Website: ulta-beauty
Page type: customer-info-address
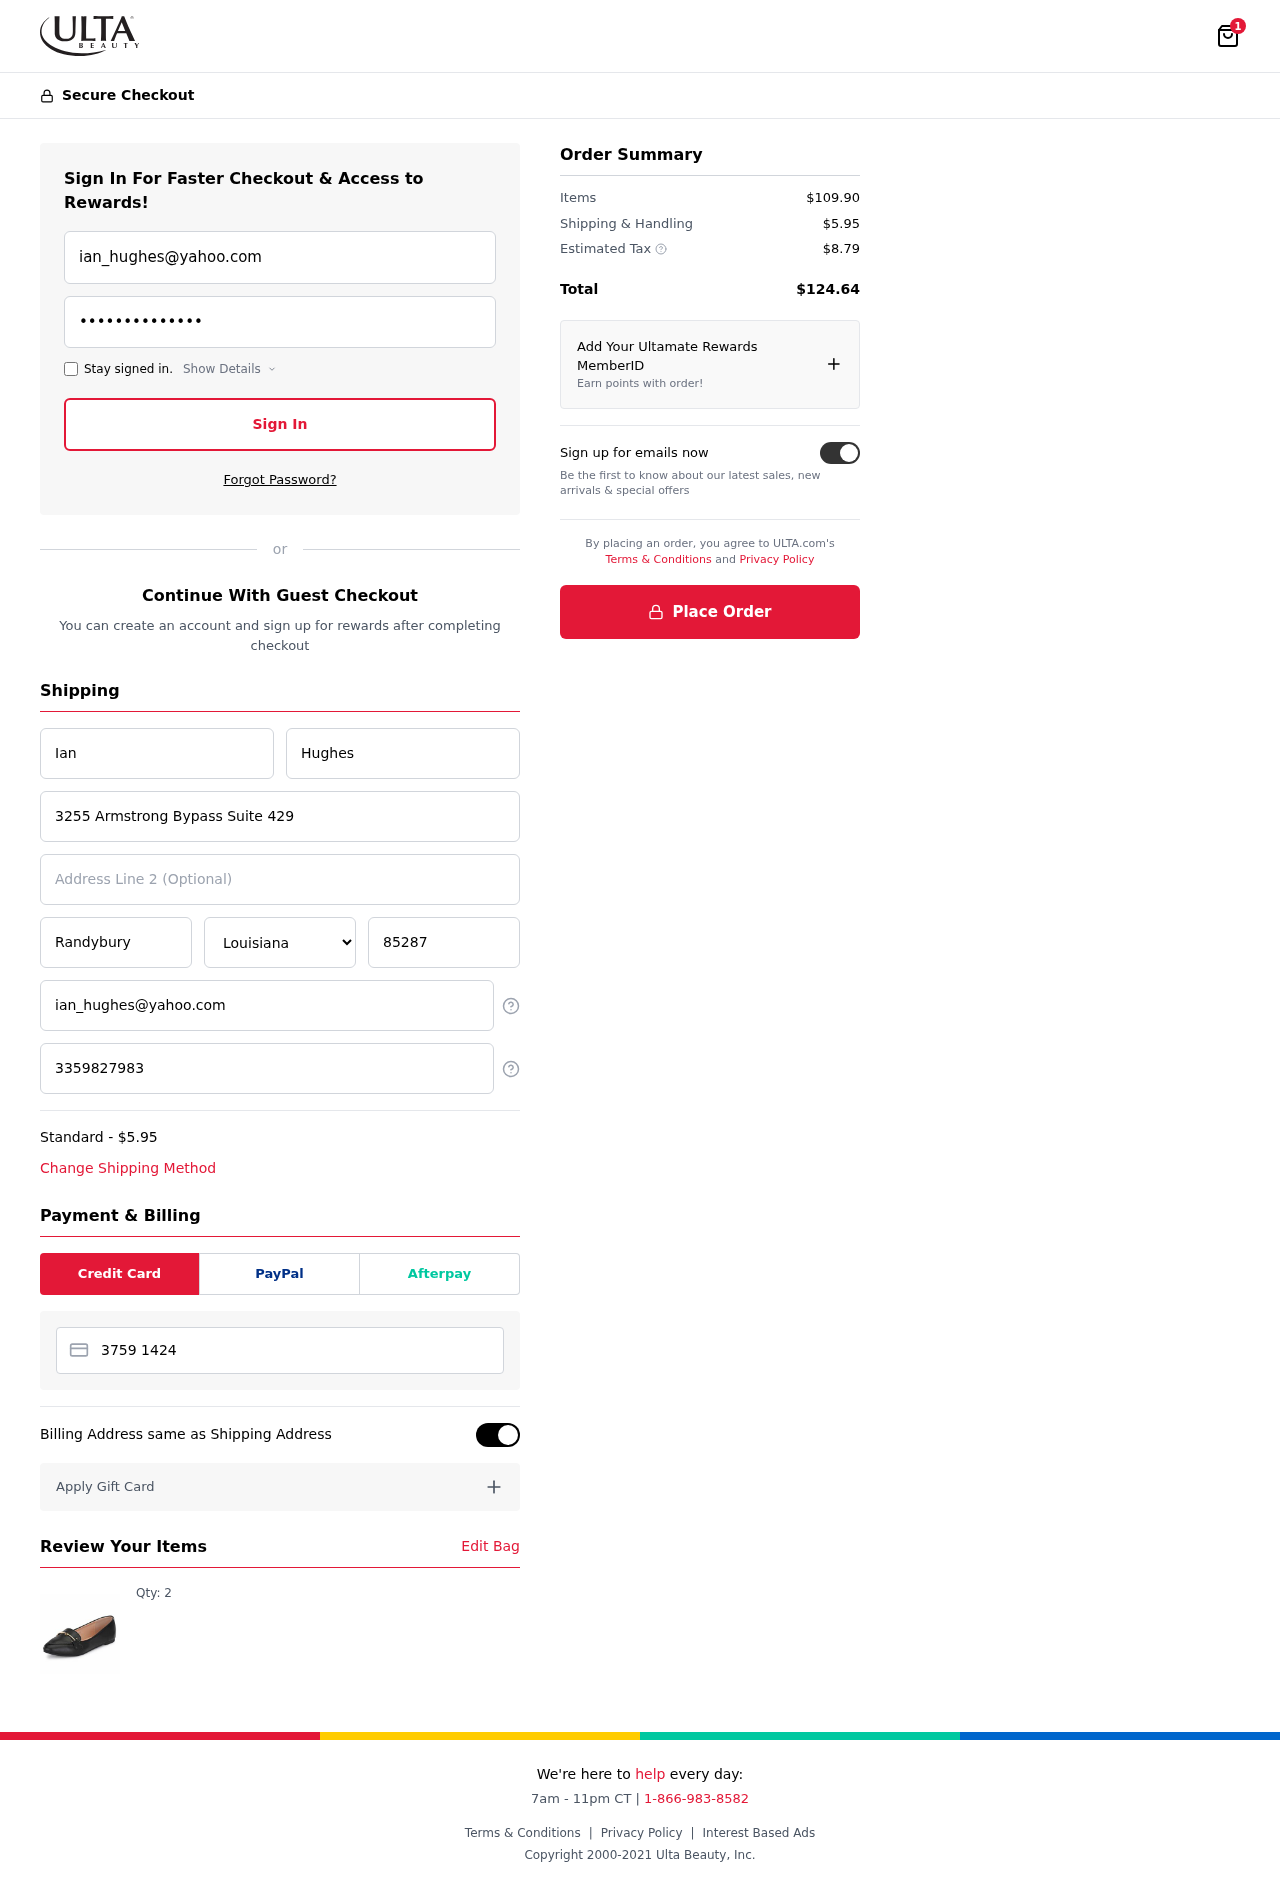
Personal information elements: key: PII_CARD_NUMBER
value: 3759 1424 4458 393
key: PII_CITY
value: Randybury
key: PII_EMAIL
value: ian_hughes@yahoo.com
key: PII_FIRSTNAME
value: Ian
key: PII_LASTNAME
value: Hughes
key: PII_PHONE
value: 3359827983
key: PII_POSTCODE
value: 85287
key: PII_STATE
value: Louisiana
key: PII_STREET
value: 3255 Armstrong Bypass Suite 429
Product elements: key: PRODUCT1_QUANTITY
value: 2
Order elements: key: ORDER_NUM_ITEMS
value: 1
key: ORDER_SHIPPING_COST
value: $5.95
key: ORDER_ITEMS_TOTAL
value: $109.90
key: ORDER_SHIPPING_COST2
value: $5.95
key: ORDER_TAX
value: $8.79
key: ORDER_TOTAL
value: $124.64